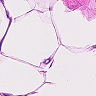
Metastatic tissue present: no